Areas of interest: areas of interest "Women's Life Magazine Publishing House (East of Longxiang Hotel)"
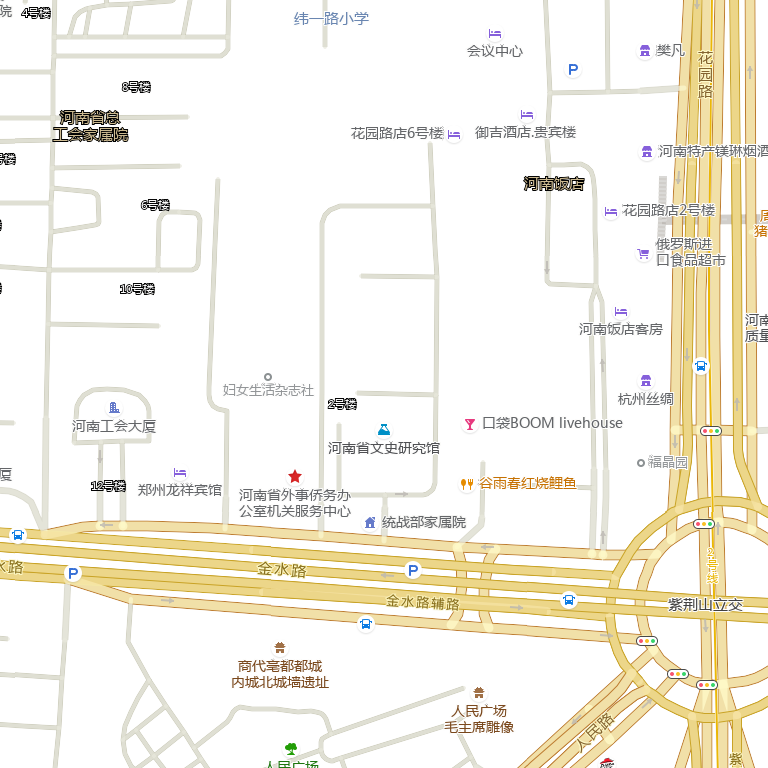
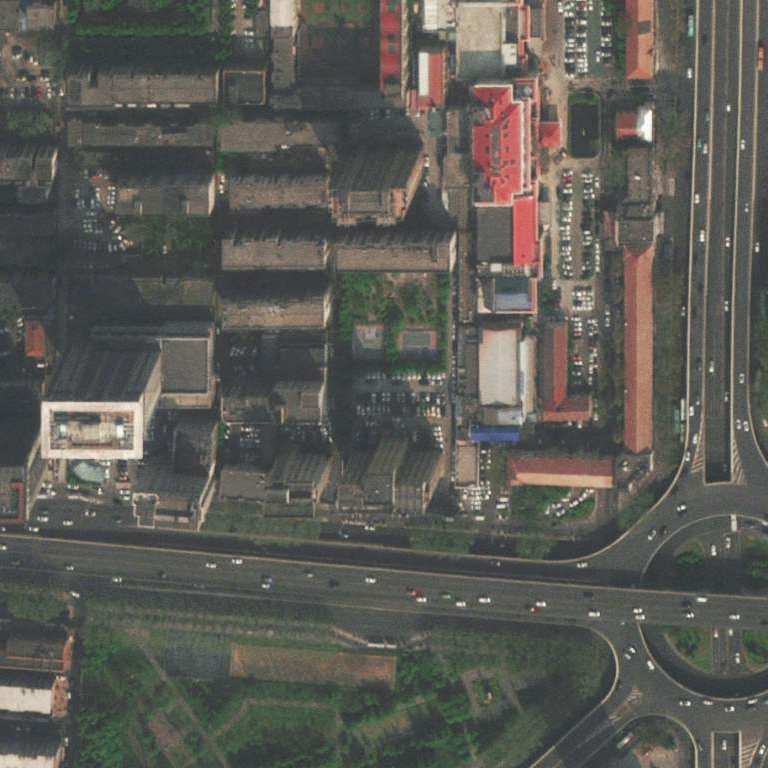